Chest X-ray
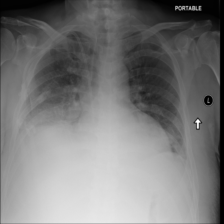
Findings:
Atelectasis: negative
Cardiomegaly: negative
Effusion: positive
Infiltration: negative
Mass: negative
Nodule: negative
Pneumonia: negative
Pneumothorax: negative
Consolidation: negative
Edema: negative
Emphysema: negative
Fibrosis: negative
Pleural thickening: negative
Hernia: negative